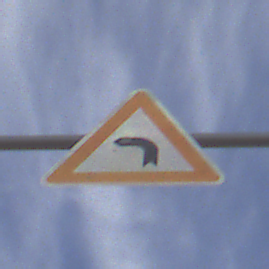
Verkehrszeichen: KurveLinks
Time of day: MorningAfternoon
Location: Outdoor (Suburban)
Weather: PartlyCloudy
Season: NotSpecified
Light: Natural